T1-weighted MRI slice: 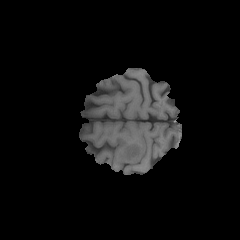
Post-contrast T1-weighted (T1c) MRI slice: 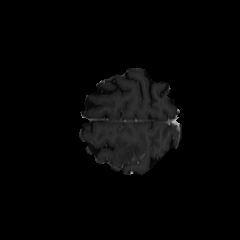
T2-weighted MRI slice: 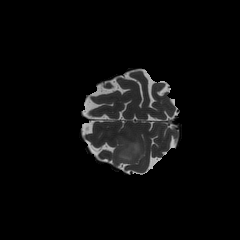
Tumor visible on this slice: yes